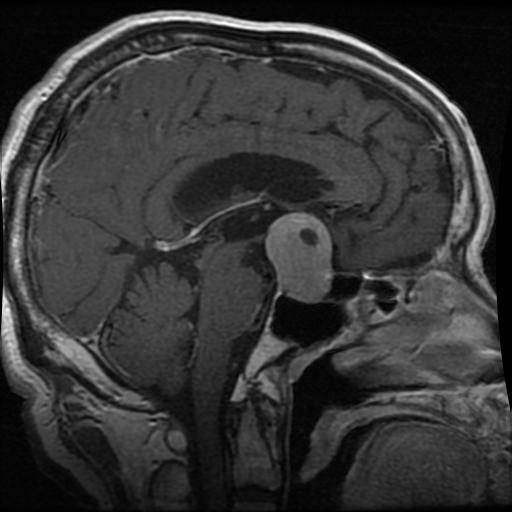
Label: pituitary